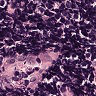
Metastatic tissue present: no